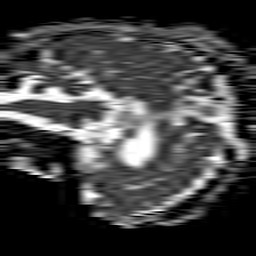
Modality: ADC
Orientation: sagittal
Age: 62
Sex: female
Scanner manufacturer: philips
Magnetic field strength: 1.5 T
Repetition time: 4.6 s
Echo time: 0.08528 s